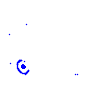
Particle: pion